Current action and preconditions to check: path_clear

Your task: For each precondition in the list above, predict whether it will hold at this action.

Consider the current scene as observed from the mobile robot's camera, and analyze the predicted future states of all dynamic agents (e.g., people, animals, vehicles, or any moving entities) within the NEXT SECOND.

IMPORTANT: Only answer "very likely" if you are absolutely certain—based on strong, clear evidence—that a dynamic agent will violate the precondition in the predicted future state. Do NOT answer "very likely" for unlikely, ambiguous, or low-probability risks.

Ask yourself for each precondition: Is there a high probability, with clear and convincing evidence, that the predicted future states of any dynamic agent will interfere with the predicted future state of the currently executing action within the NEXT SECOND, causing that precondition to fail?

Assess the risk level based on these predictions. Use "likely" or "very likely" if motions create a clear risk of interference.

Use "neutral" or "improbable" if agents are nearby but their predicted paths are clearly diverging or non-conflicting.

Failure Risk Categories: "very improbable", "improbable", "neutral", "likely", "very likely"

Answer Format: Output ONLY the probability_of_failure value from these categories: "very improbable", "improbable", "neutral", "likely", "very likely"

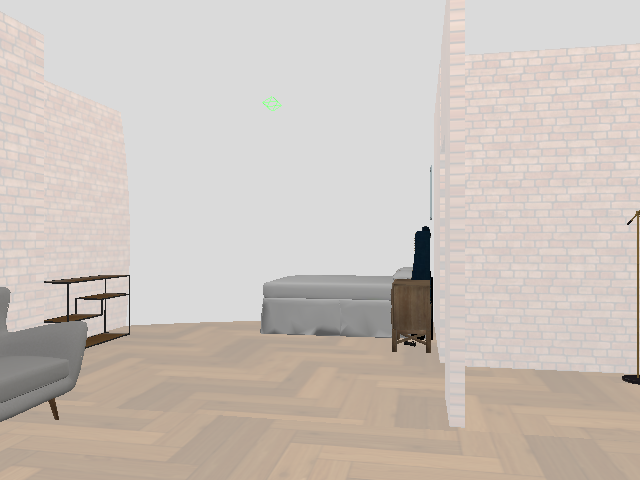

Answer: very improbable